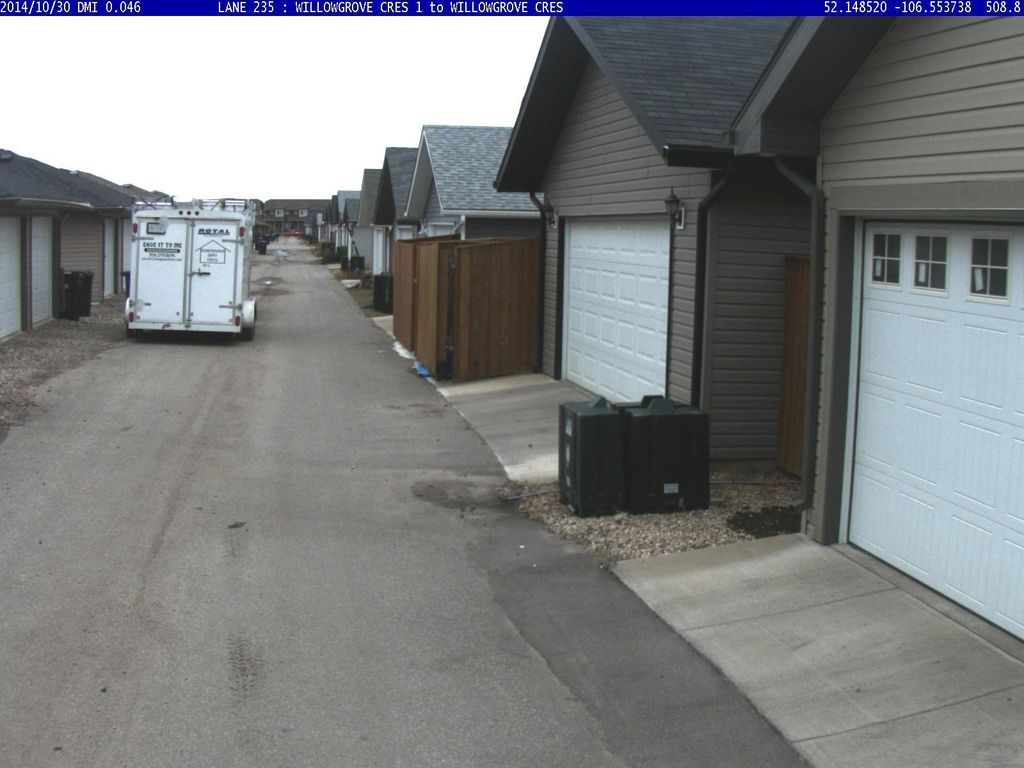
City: saskatoon